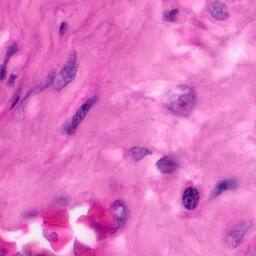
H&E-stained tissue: Pancreatic